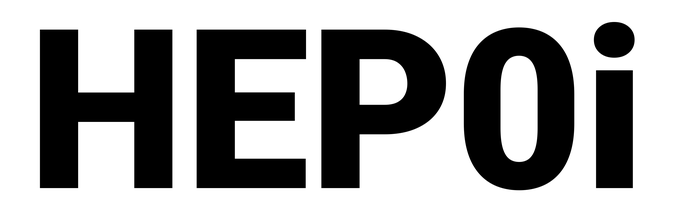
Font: Roboto_Black